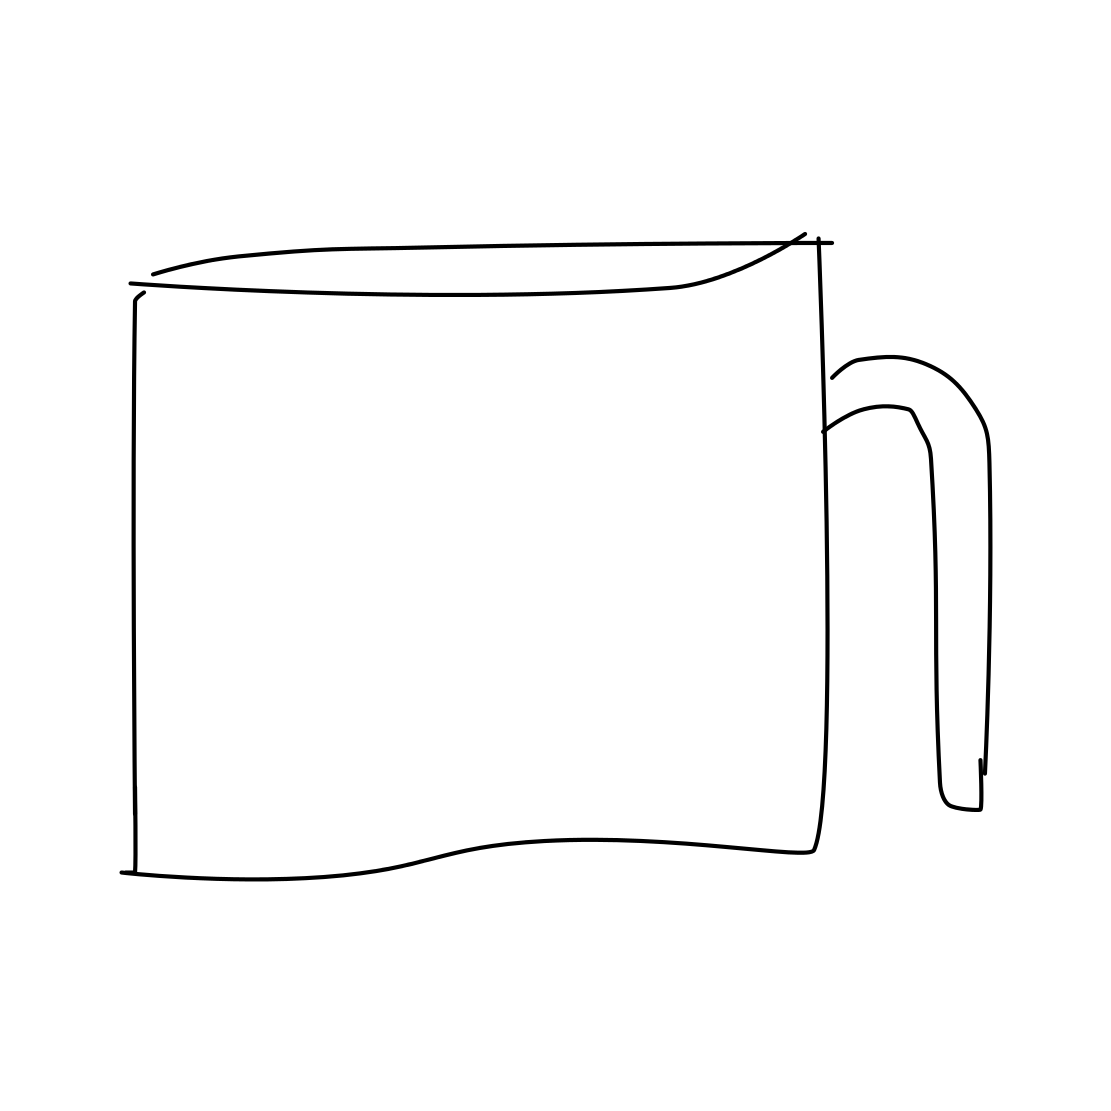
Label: mug